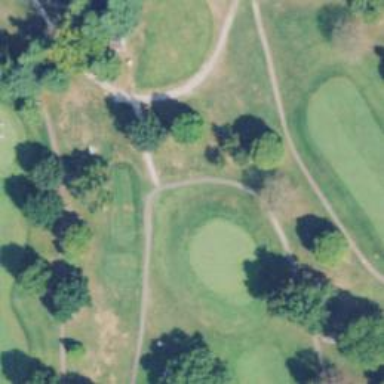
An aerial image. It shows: Golf hole.